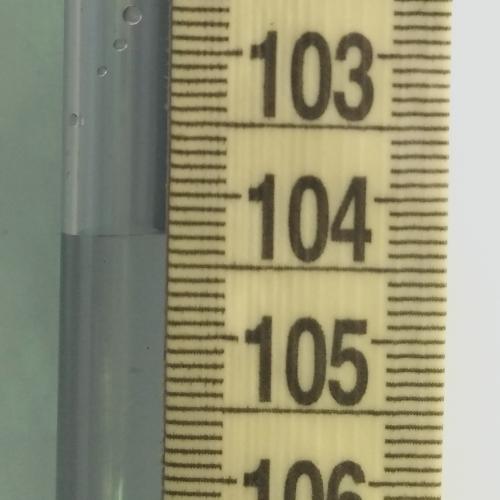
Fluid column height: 104.3 cm